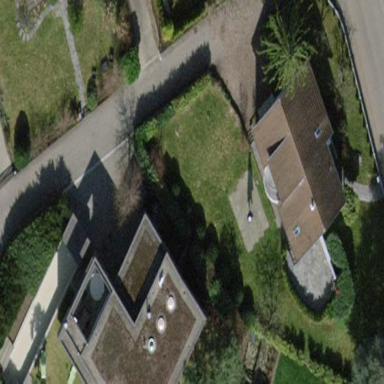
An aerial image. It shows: Gabled house with brown roof.